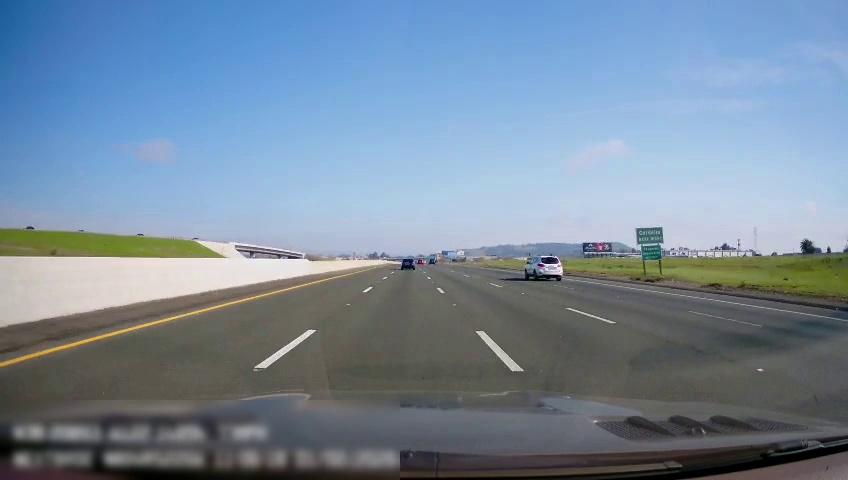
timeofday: Day
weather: Sunny
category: Drivable Space
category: Vehicles | Car
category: Vehicles | SUV
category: Lanes | Current Lane
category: Lanes | Alternate Lane
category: Lanes | Current Lane
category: Lanes | Alternate Lane
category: Lanes | Alternate Lane
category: Lanes | Alternate Lane
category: Traffic | Signs
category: Traffic | Signs